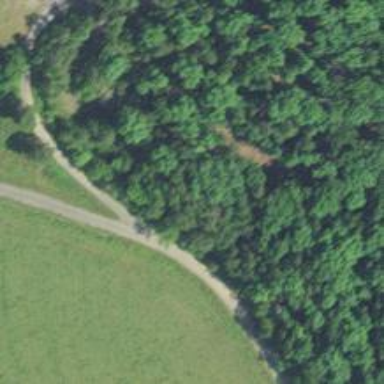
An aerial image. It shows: Unclassified road.